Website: apple
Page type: address-validator
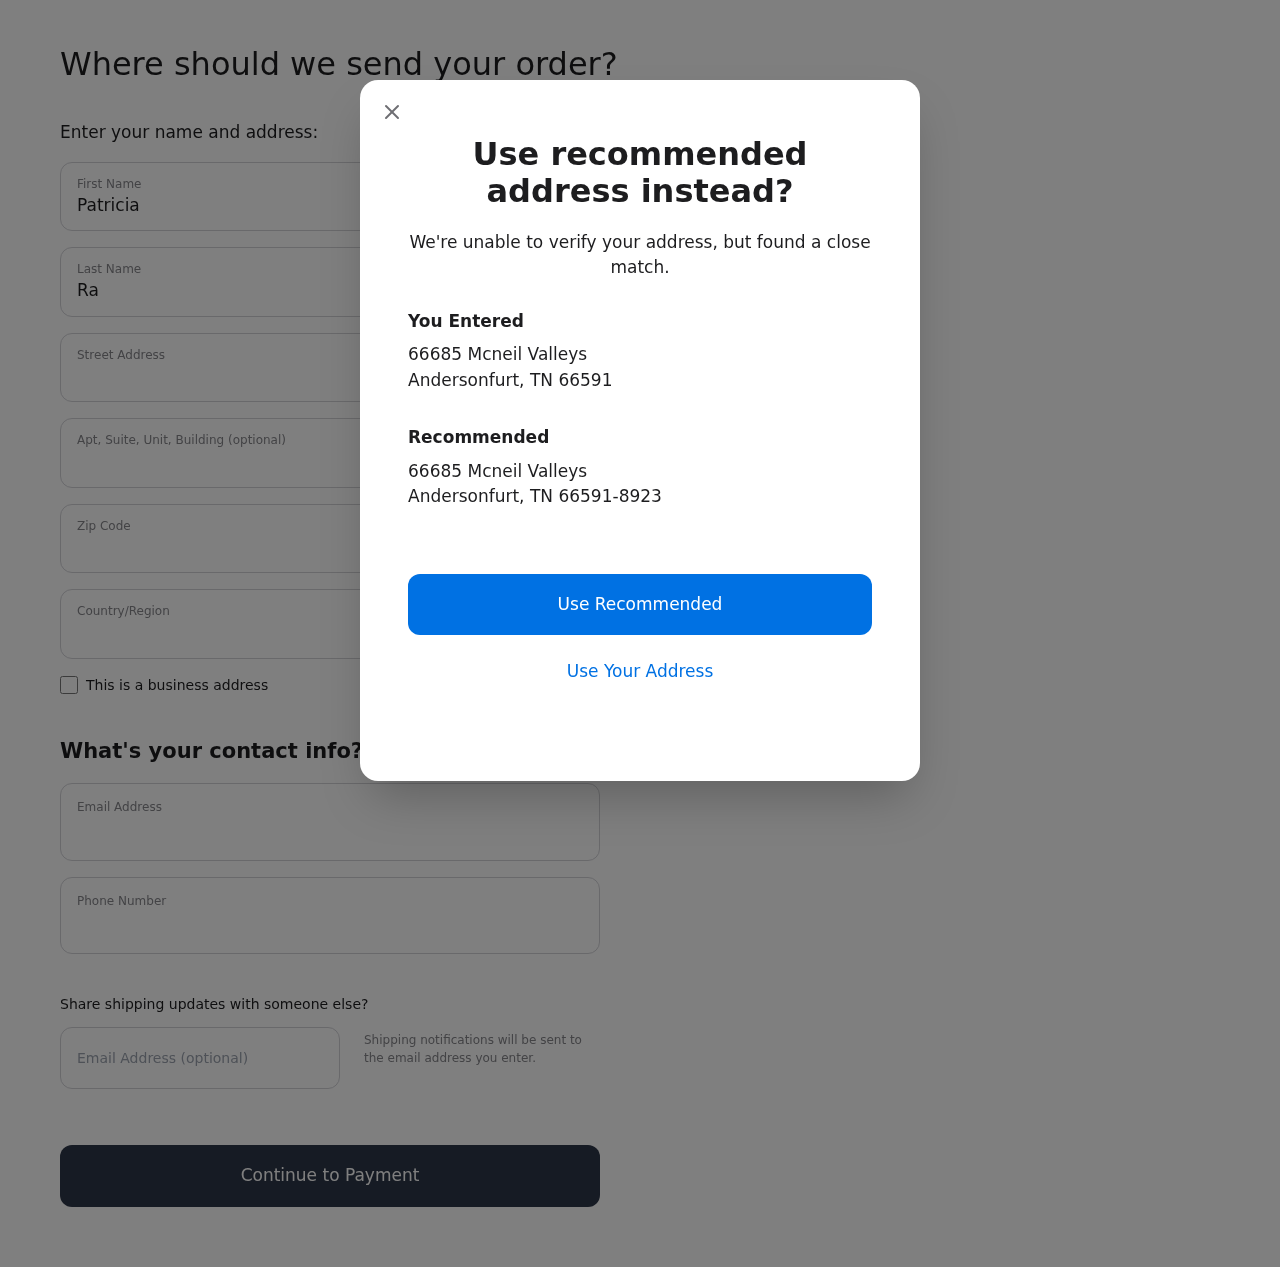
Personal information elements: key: PII_CITY
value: Andersonfurt
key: PII_COUNTRY
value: United States
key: PII_EMAIL
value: pramos@hotmail.com
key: PII_FIRSTNAME
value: Patricia
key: PII_GIFT_EMAIL
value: rcarson@hotmail.com
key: PII_LASTNAME
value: Ramos
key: PII_PHONE
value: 2569213142
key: PII_POSTCODE
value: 66591
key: PII_POSTCODE_FULL
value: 66591-8923
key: PII_STATE_ABBR
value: TN
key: PII_STREET
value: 66685 Mcneil Valleys
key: PII_STREET2
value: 66685 Mcneil Valleys
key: PII_STREET2
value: Suite 601
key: PII_CITY2
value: Andersonfurt
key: PII_STATE_ABBR2
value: TN